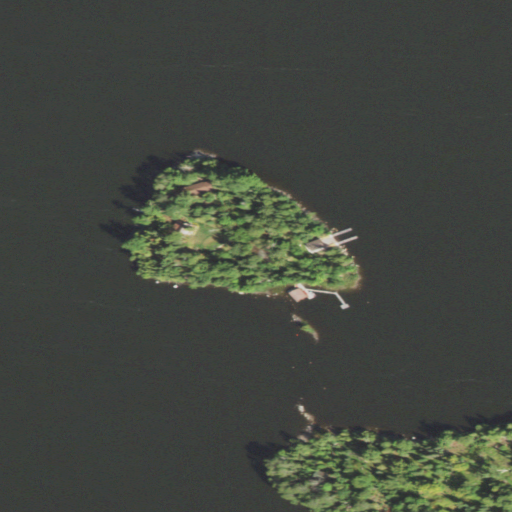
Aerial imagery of island in Minnesota named Second Island containing open water, mixed forest, woody wetlands, herbaceous wetlands, and grassland